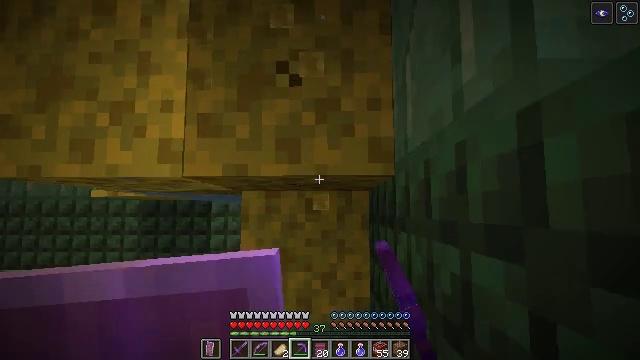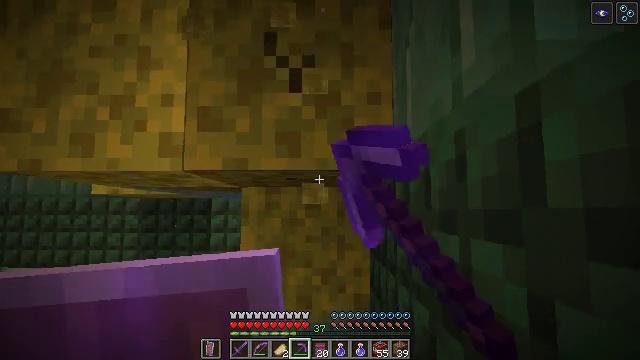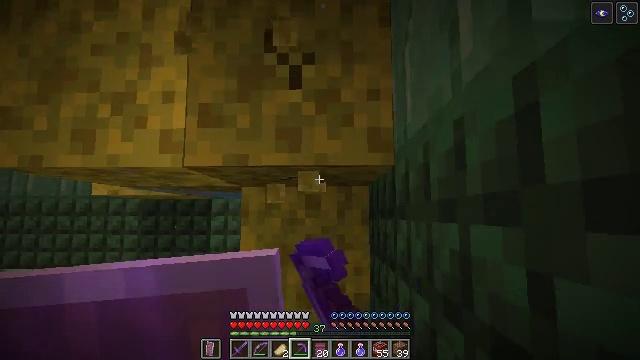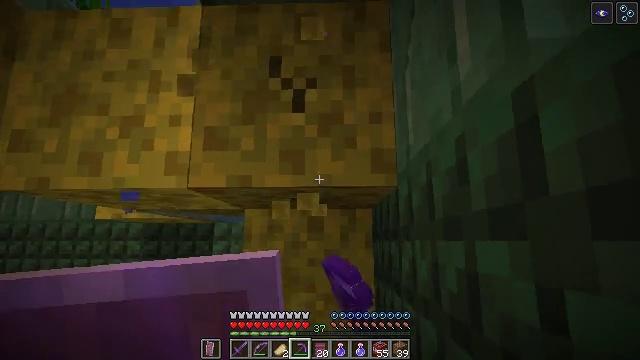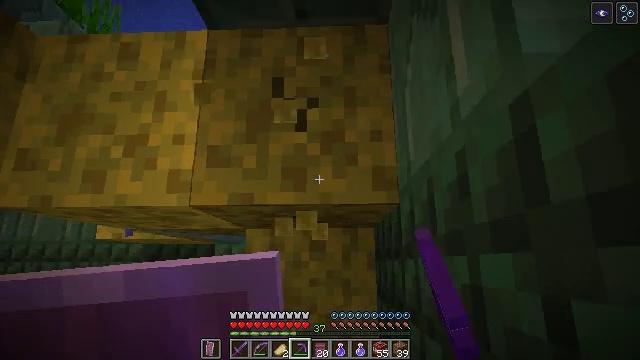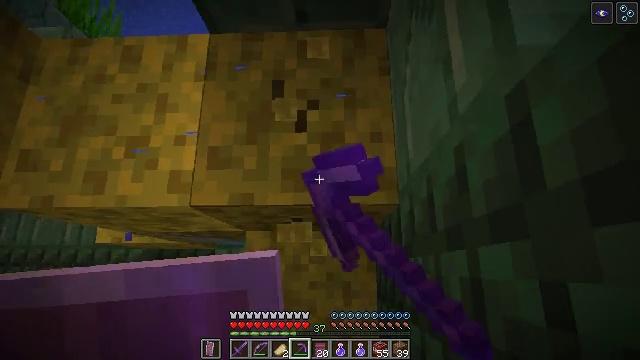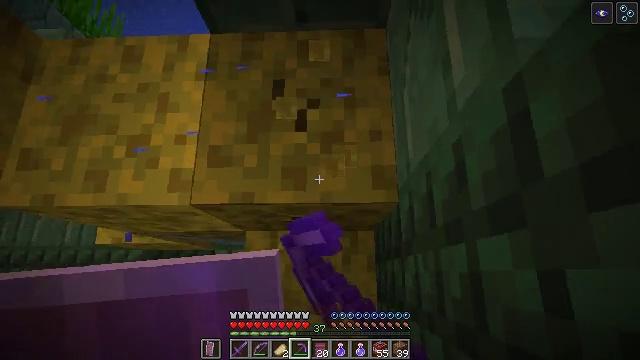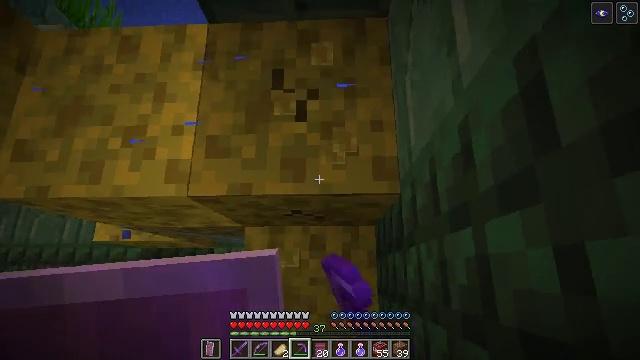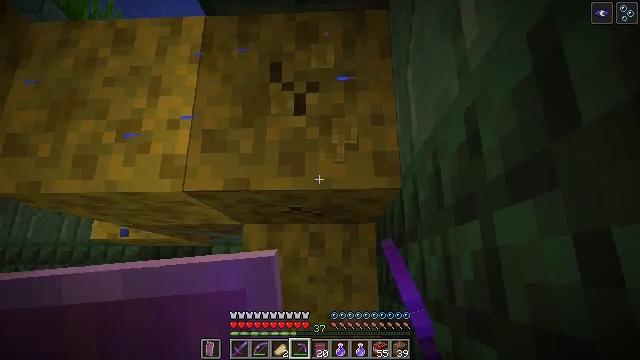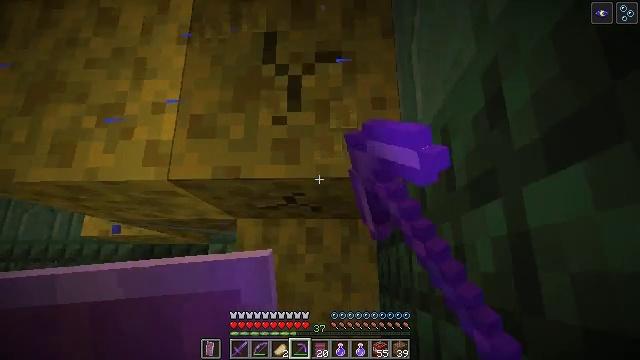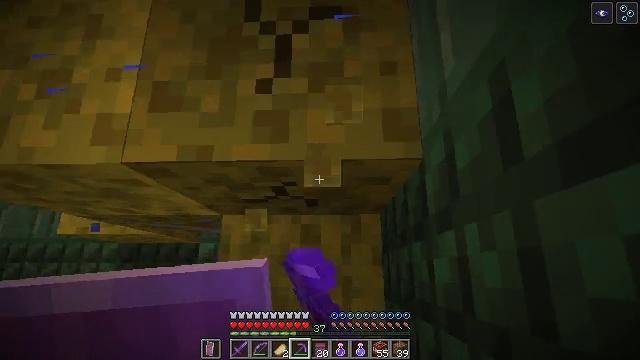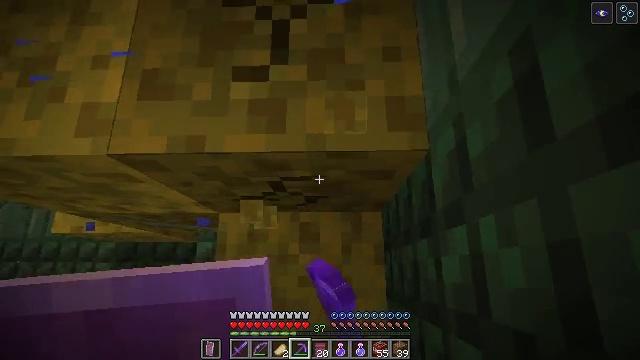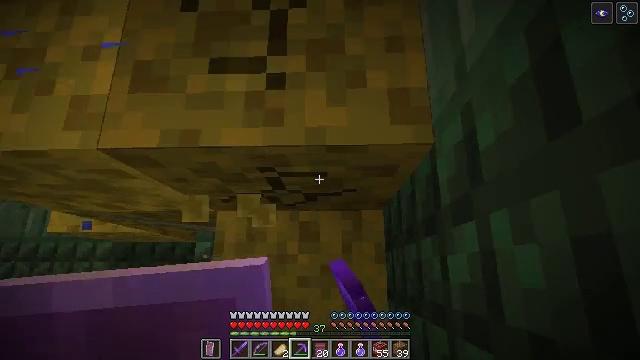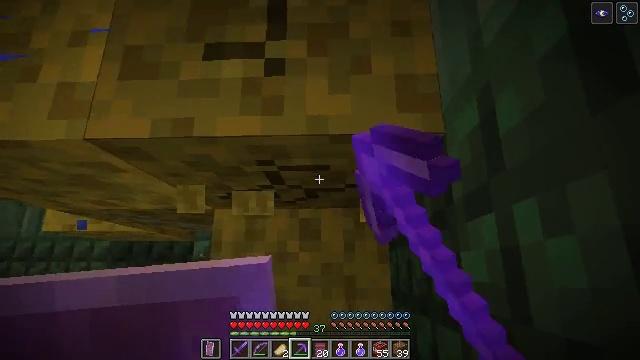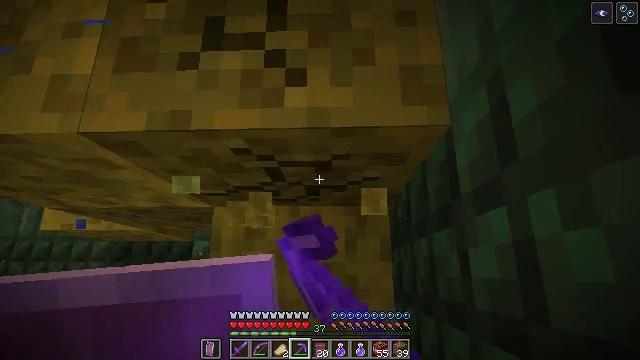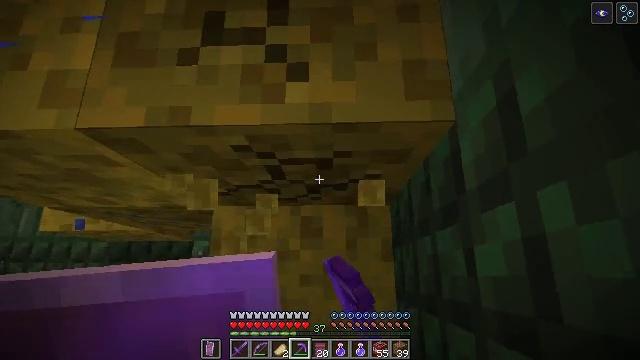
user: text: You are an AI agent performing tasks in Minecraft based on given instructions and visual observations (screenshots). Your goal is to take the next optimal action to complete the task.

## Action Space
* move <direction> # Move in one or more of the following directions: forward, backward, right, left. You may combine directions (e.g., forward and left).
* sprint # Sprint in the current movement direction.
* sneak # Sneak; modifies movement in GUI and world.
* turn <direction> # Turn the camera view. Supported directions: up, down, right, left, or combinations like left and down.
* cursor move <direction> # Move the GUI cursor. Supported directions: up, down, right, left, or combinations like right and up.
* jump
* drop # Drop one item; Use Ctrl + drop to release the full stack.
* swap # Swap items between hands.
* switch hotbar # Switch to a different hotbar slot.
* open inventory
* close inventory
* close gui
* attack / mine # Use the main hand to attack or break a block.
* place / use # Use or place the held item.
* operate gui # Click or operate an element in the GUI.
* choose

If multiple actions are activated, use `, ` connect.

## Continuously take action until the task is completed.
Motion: motion action
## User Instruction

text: Gather a wet sponge from the ocean.
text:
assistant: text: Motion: attack / mine
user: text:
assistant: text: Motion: attack / mine
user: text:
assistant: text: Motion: turn up, attack / mine
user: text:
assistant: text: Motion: turn up, attack / mine
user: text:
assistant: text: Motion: turn up, attack / mine
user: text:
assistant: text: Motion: attack / mine
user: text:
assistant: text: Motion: move forward, attack / mine
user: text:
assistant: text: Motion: move forward, attack / mine
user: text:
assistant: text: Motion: move forward, attack / mine
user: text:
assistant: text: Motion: move forward, attack / mine
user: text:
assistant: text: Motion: attack / mine
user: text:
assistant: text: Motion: attack / mine
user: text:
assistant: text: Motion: attack / mine
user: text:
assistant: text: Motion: attack / mine
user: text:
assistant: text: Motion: attack / mine
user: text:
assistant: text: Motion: turn up, attack / mine
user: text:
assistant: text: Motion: turn up, attack / mine
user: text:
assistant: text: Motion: attack / mine
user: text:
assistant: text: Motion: attack / mine
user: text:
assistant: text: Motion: attack / mine
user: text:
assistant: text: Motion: attack / mine
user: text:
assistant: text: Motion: attack / mine
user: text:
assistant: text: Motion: attack / mine
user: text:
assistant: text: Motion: attack / mine
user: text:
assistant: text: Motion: attack / mine
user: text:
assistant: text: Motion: attack / mine
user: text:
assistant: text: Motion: attack / mine
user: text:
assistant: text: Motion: move forward, attack / mine
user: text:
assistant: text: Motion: move forward, attack / mine
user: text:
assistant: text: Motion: move forward, turn down, attack / mine